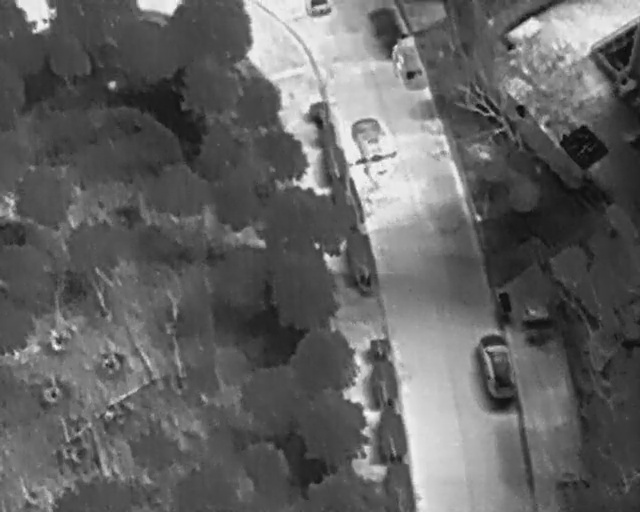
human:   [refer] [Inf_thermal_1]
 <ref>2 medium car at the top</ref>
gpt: <box>[[53, 25, 63, 32, 166], [60, 10, 68, 15, 160]]</box>